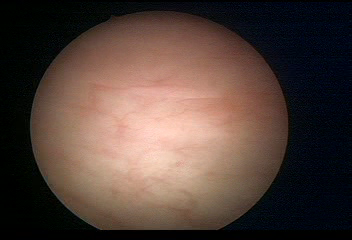
Modality: WLC
Class: Normal mucosa
Bladder cancer association: No